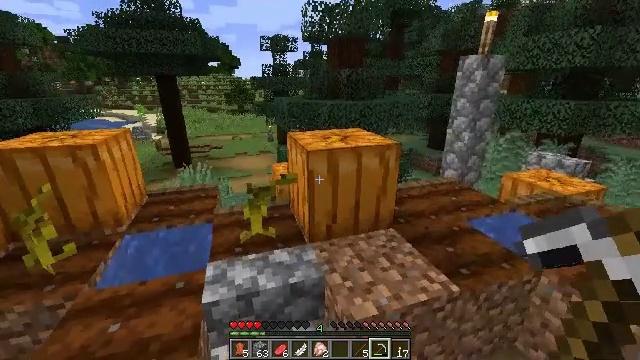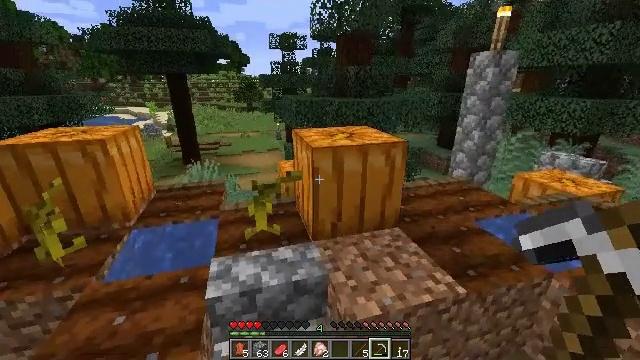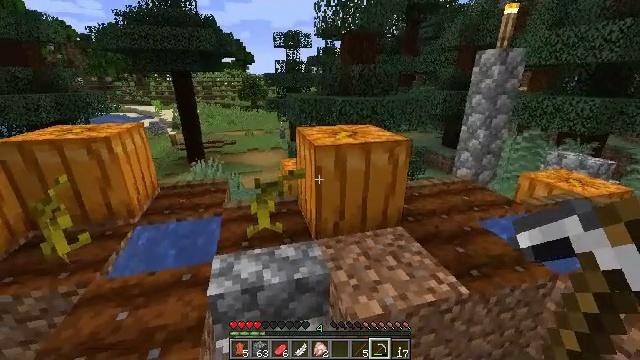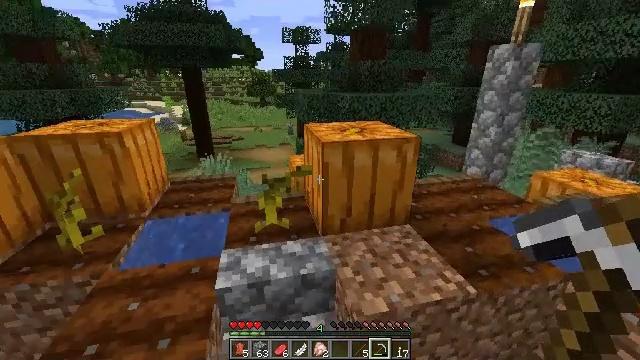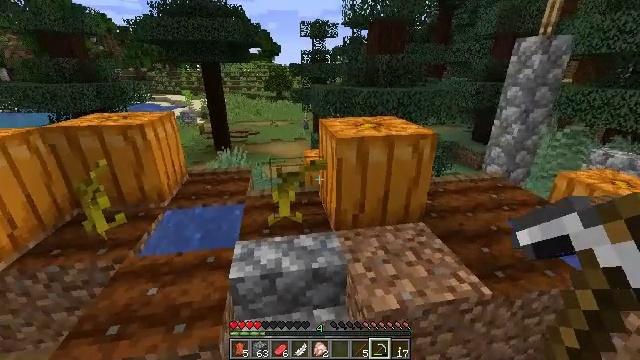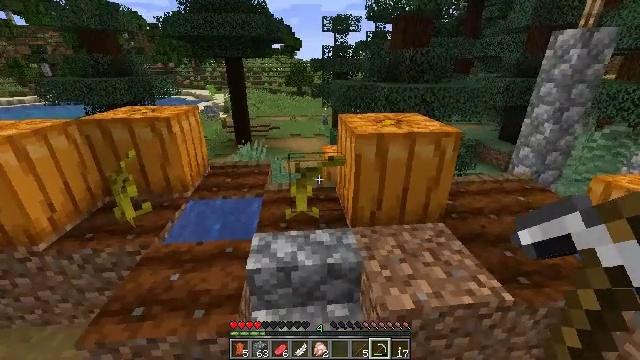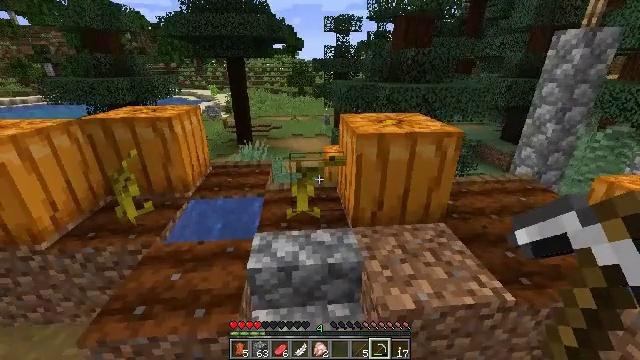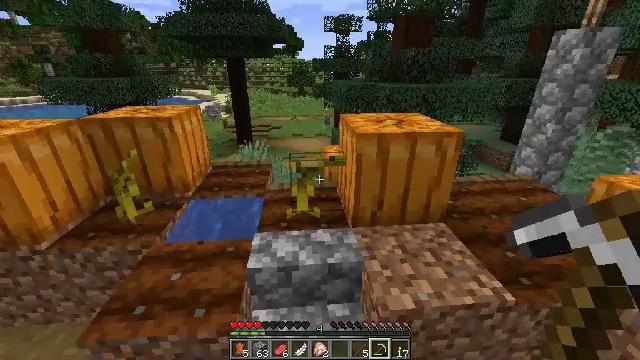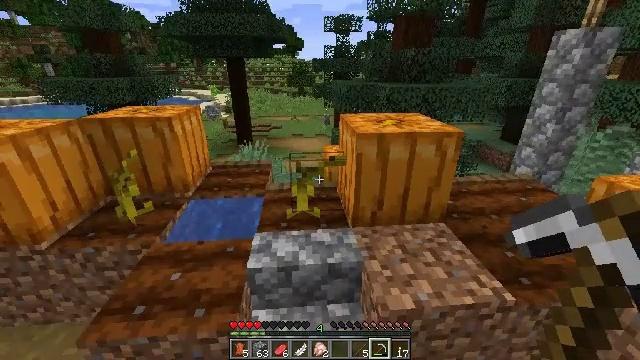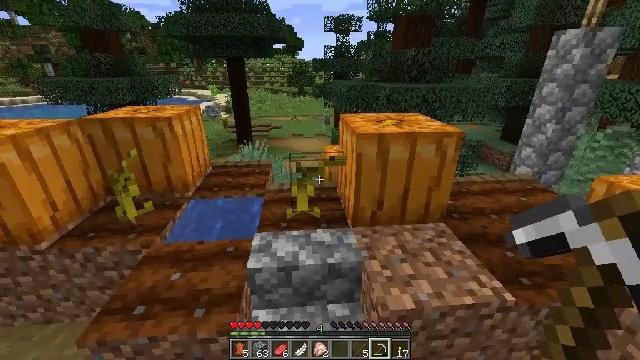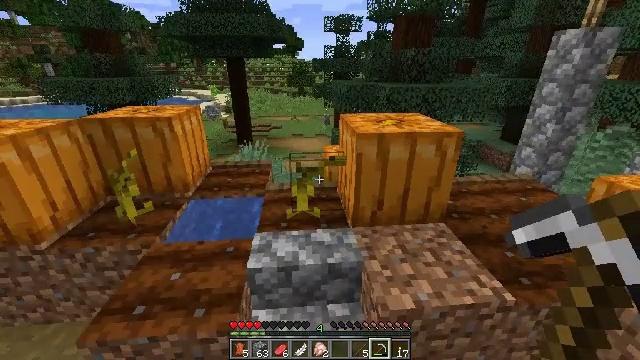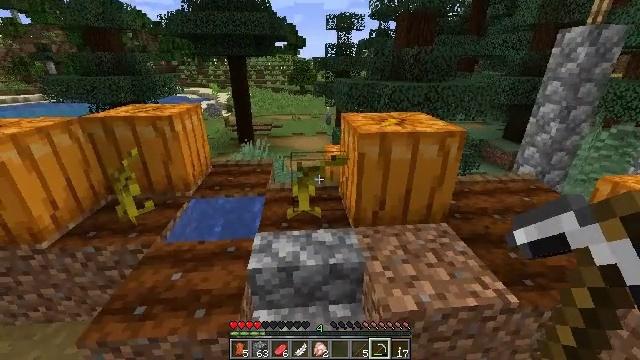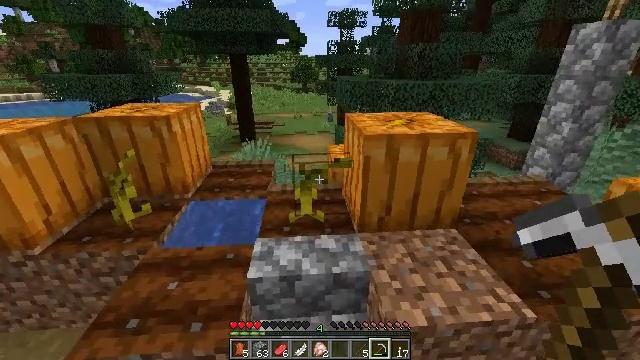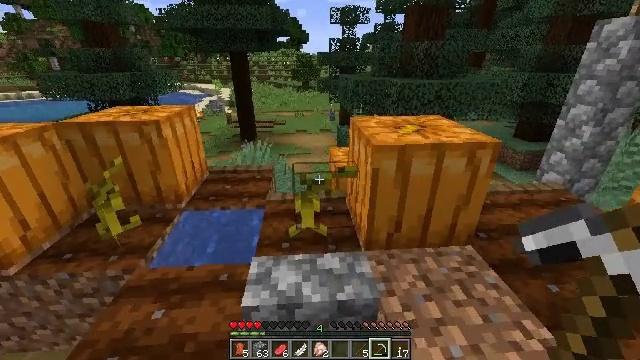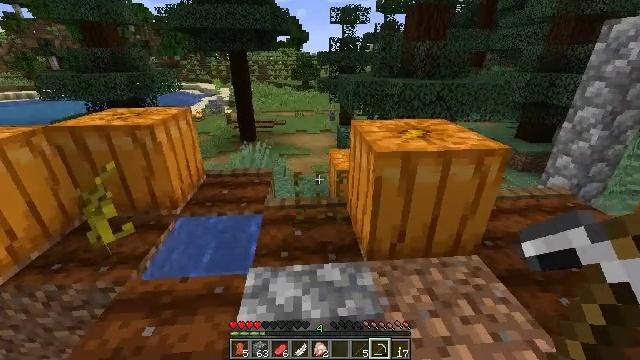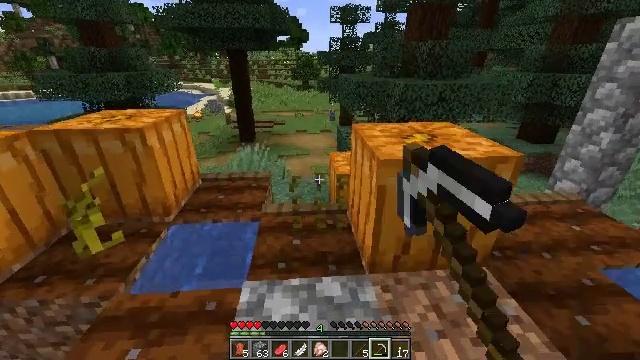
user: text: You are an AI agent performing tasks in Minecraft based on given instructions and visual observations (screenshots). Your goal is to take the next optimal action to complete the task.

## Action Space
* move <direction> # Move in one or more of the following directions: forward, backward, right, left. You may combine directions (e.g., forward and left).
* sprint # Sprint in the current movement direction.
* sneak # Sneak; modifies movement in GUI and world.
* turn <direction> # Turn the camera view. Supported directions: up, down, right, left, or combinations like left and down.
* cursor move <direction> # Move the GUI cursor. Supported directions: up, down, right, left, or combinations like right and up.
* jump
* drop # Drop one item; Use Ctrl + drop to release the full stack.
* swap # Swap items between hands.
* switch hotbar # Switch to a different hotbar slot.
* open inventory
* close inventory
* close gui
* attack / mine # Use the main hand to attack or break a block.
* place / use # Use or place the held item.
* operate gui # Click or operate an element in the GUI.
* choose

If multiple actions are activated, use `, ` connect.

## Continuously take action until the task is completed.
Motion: motion action
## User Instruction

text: Mine the attached pumpkin stem.
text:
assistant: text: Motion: turn left
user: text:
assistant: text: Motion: no_op
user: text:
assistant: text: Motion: turn left
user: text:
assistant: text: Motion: turn left and down
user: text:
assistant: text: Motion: turn left
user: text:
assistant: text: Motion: no_op
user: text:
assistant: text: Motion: no_op
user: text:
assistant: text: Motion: no_op
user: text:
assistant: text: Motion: no_op
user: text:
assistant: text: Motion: no_op
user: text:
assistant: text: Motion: move forward
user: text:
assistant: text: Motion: move forward
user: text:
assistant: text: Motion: move forward
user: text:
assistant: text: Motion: move forward, attack / mine
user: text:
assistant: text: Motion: move forward, attack / mine
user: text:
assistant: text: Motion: move forward, jump
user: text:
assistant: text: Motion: move forward, jump
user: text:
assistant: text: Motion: move forward, turn left and down, jump
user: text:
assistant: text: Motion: jump